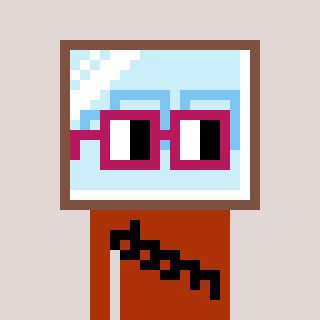
a pixel art character with square dark red glasses, a mirror-shaped head and a hotbrown-colored body on a warm background